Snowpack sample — Loveland Pass, Silver Plume, Colorado, USA (2/11/26, 12:00 PM MST)
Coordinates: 39.663, -105.886
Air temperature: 35 °F
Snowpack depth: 82 cm
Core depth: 30 cm
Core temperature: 28.4 °F
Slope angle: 13°, slope face: 12°
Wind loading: high
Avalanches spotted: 1
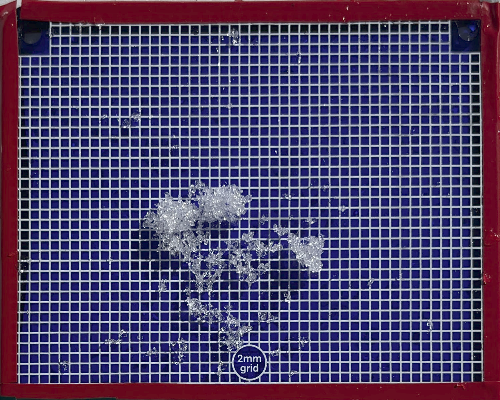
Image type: profile
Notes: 1 small avalanche spotted on the north side of the bowl, lots of wind loading